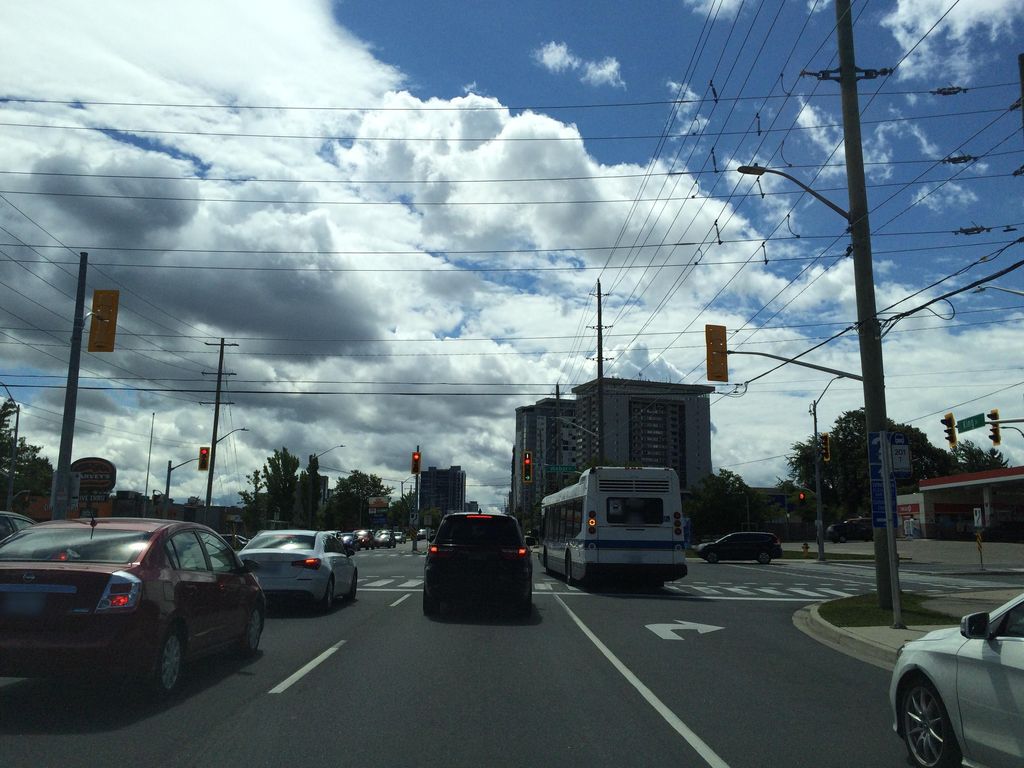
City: kitchener-waterloo